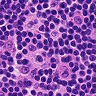
Metastatic tissue present: no